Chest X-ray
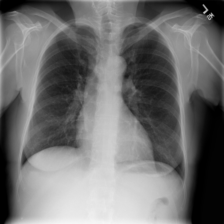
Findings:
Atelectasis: negative
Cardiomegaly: negative
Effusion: negative
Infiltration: negative
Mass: negative
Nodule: negative
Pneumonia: negative
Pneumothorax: negative
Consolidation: negative
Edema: negative
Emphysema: negative
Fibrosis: negative
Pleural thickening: negative
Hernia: negative